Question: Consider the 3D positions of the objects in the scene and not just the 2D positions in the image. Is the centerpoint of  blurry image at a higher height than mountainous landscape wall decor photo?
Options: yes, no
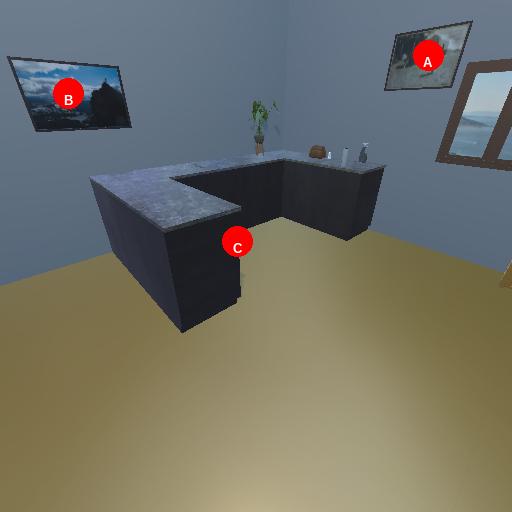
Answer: yes